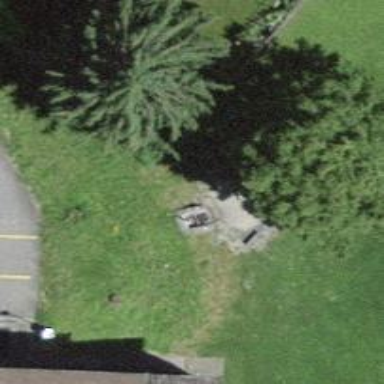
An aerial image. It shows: Picnic site popular for tourists.